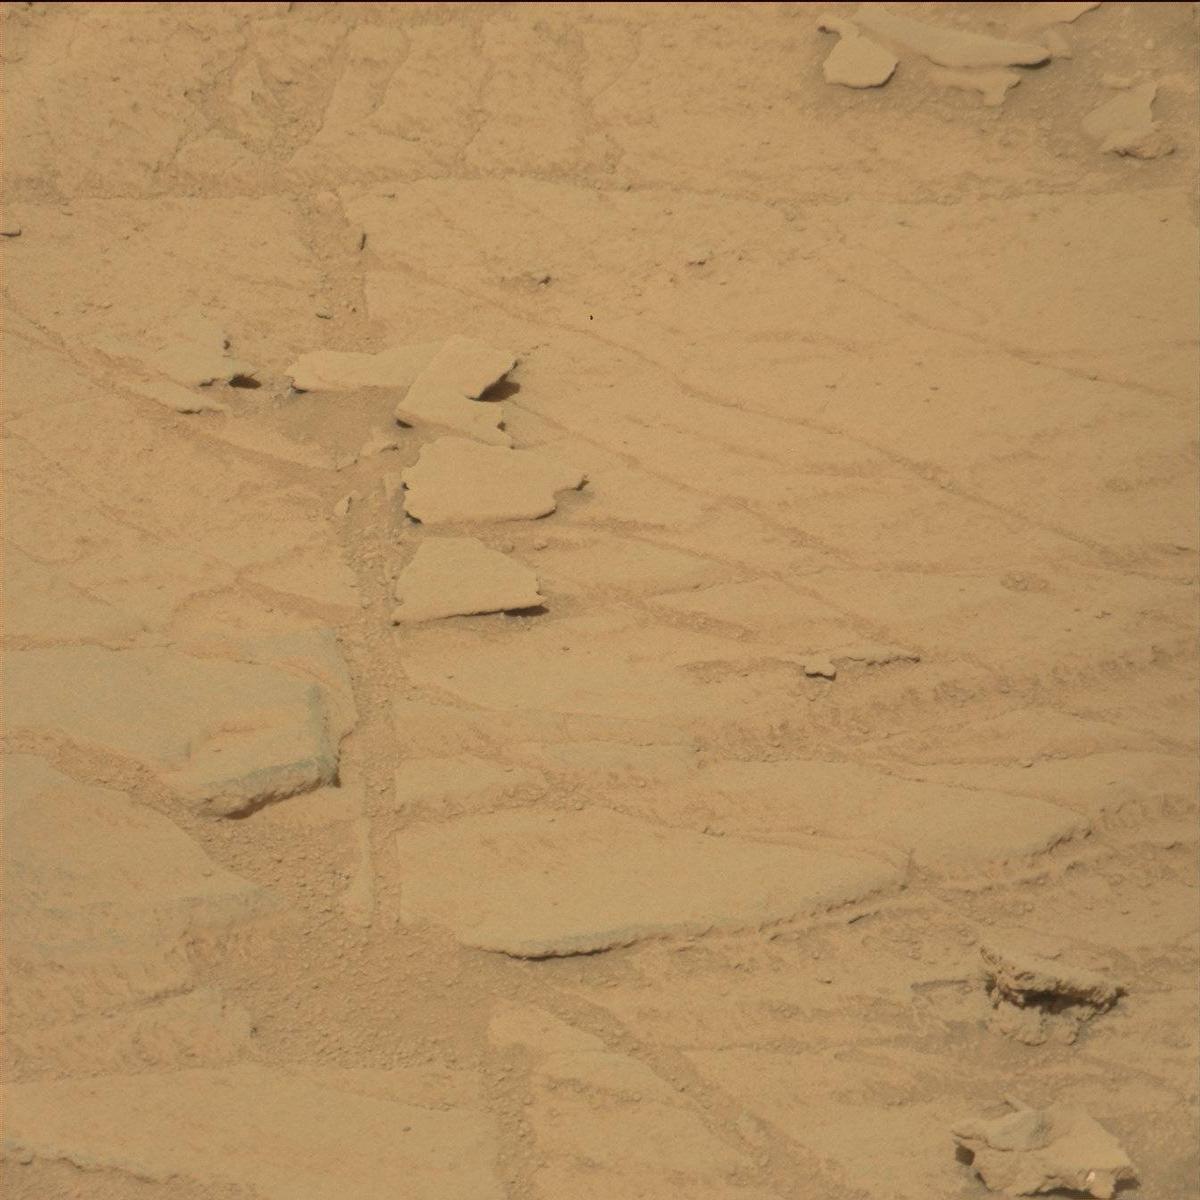
Terrain classes present: Bedrock, Rock, Sand / Soil